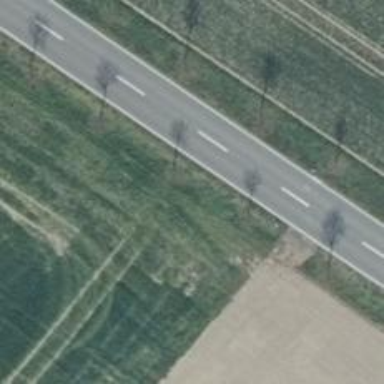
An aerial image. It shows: Row of trees in natural setting.